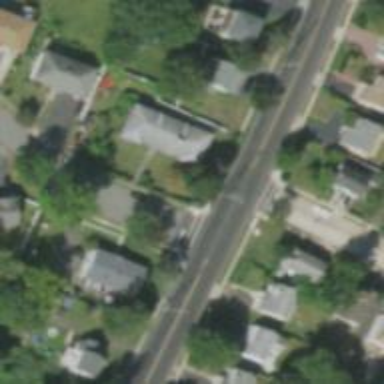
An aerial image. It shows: Road with stop sign.